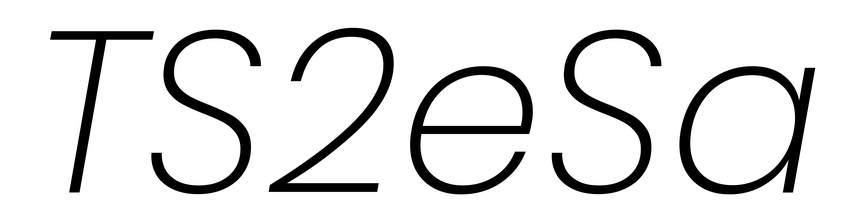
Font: Poppins-ExtraLightItalic